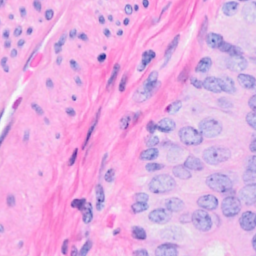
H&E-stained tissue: Breast